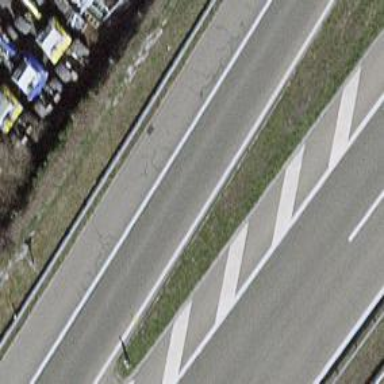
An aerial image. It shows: Asphalt motorway link.